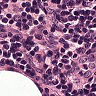
Metastatic tissue present: no